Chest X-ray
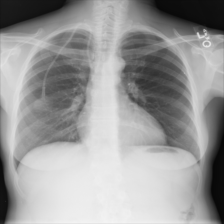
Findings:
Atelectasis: negative
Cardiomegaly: negative
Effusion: negative
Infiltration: negative
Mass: negative
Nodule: negative
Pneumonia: negative
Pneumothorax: negative
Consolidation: negative
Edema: negative
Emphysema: negative
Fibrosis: negative
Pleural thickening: negative
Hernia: negative